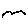
Label: bird